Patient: sex M, age 60
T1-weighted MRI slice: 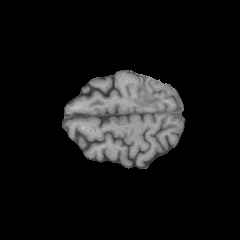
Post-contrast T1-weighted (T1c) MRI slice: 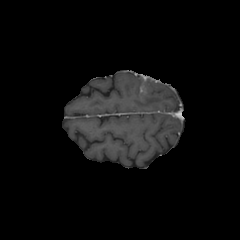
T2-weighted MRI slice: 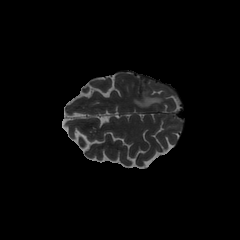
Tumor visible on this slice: yes
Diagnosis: Glioblastoma, IDH-wildtype
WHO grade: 4